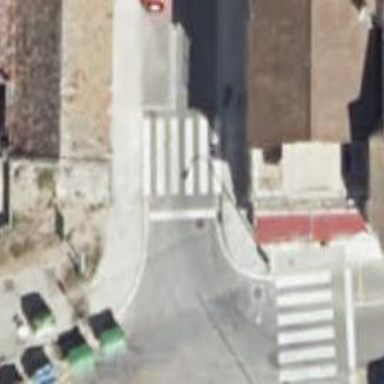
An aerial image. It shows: Marked road crossing.